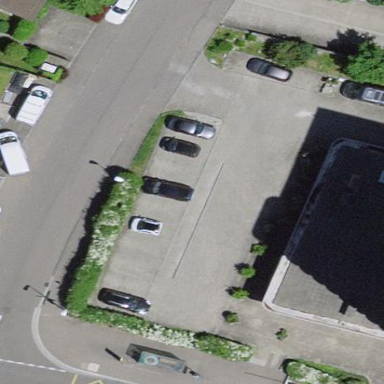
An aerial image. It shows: Street-side parking lot with asphalt surface.